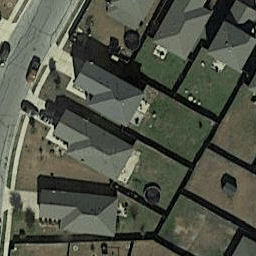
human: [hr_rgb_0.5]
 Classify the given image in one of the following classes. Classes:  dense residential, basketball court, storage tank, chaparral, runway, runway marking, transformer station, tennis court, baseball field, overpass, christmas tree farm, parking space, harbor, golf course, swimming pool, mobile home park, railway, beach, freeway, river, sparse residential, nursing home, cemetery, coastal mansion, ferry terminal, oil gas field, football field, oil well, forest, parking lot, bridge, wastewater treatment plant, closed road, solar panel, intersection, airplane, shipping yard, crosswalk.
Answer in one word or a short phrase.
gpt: dense residential